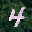
Label: 4